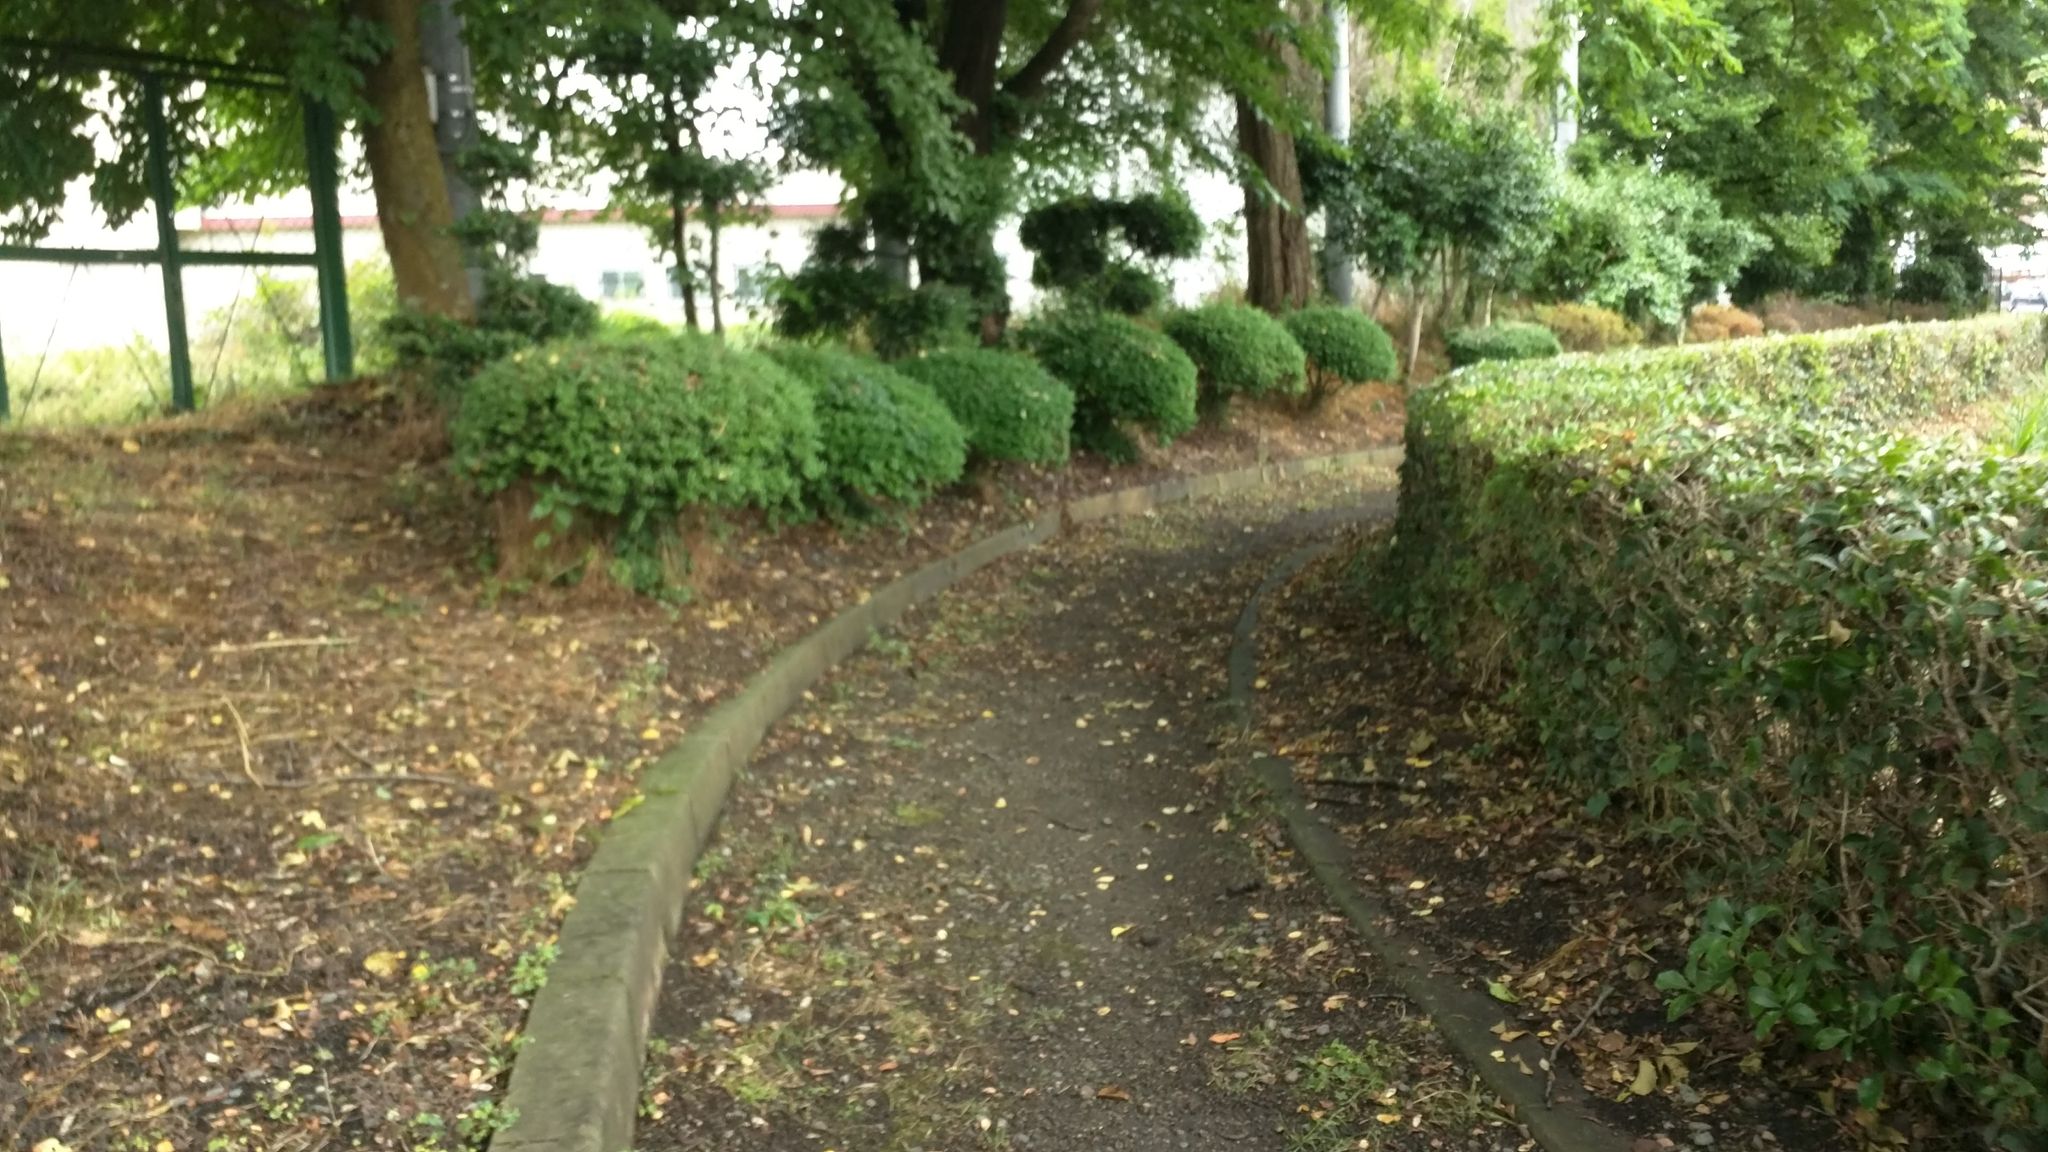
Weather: clear
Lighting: day
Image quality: slightly poor
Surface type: walking surface
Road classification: steps, path
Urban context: urban centre
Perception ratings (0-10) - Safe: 3.73, Lively: 2.43, Beautiful: 8.93, Boring: 3.56, Depressing: 1.87, Wealthy: 3.94